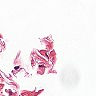
Metastatic tissue present: no